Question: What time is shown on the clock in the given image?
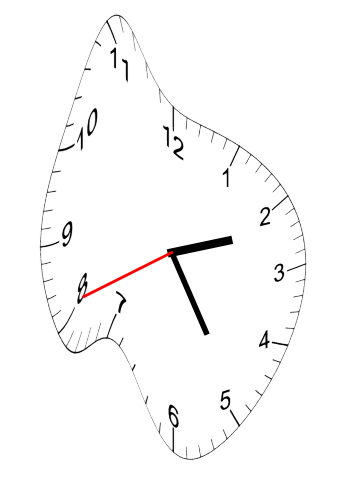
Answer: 02:24:41